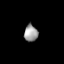
Tissue: lung
Cell type: Epithelial cells
Senescence score: 0.2026
Nuclear area (px): 225
Mean DAPI intensity: 155.089